Question: In my EntityFramework I have three associated tables like so:

I'm trying to get the last time a file was used on a job. I have a value for File.Name and I need to get the maximum value for Job.ExecutedOn. I can obtain the File.FileId with a where clause, then in a separate expression get a list of FileHistory.JobId, then finally in a third expression get the maximum of Job.ExecutedOn. It feels very clumsy.
I was hoping for a single expression that accepts a value for File.Name and traverses across the tables to return the maximum value for Job.ExecutedOn. Is this possible? How?
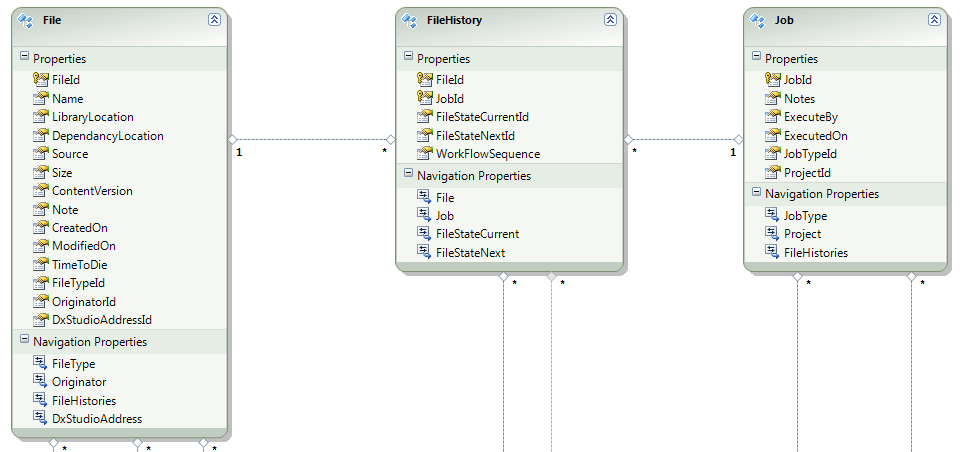
Answer: This should do the trick
'''
DateTime GetLastExecutionTime(ObjectContext context, string fileName)
{
var query = from file in context.Files
join history in context.FileHistories
on file.FileID equals history.FileID
join job in context.Jobs
on history.JobID equals job.JobID
where file.FileName == fileName
select job.ExecutedOn;
var result = query.Max();
}
'''